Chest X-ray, PA view. Patient: 30 years old, sex M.
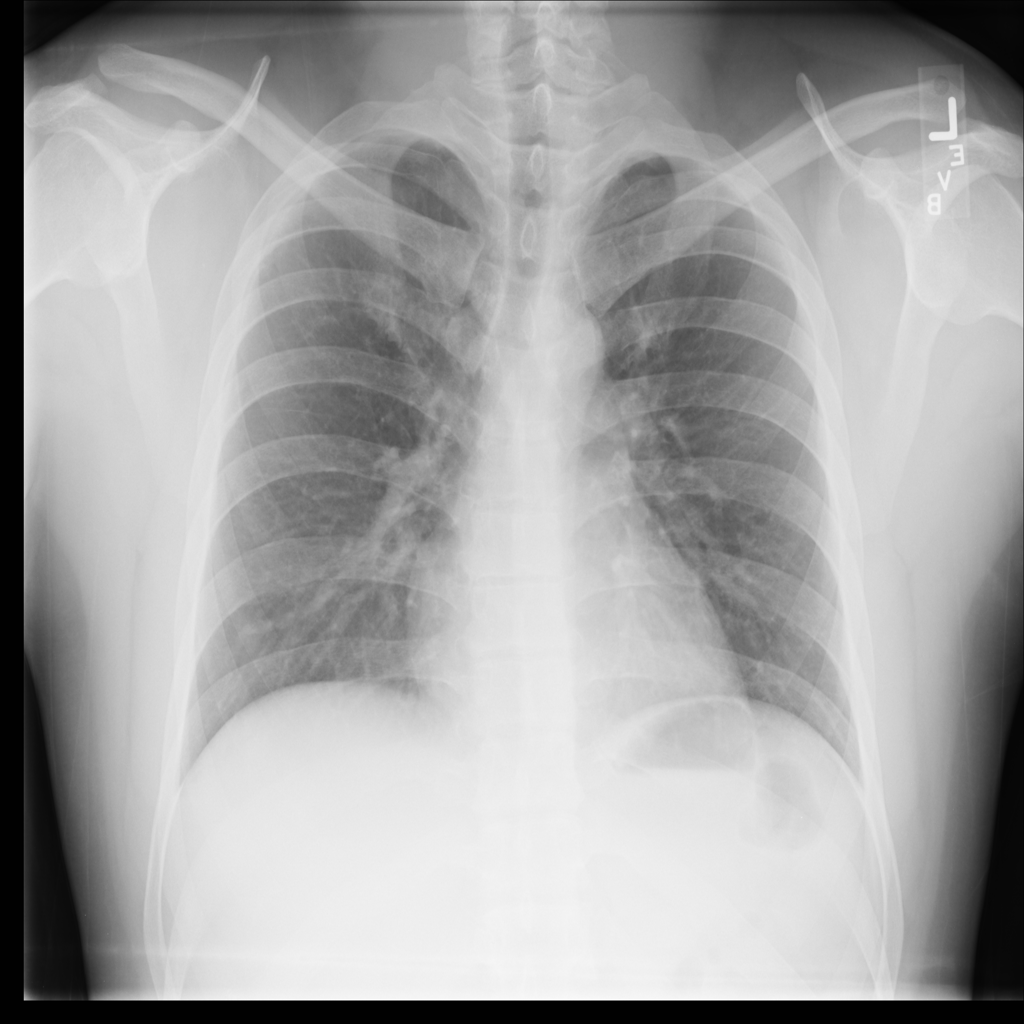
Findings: No Finding